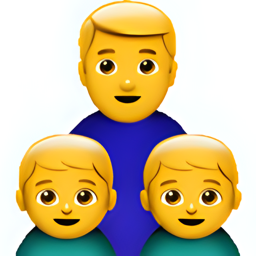
Name: family man boy boy
Emoji: 👨‍👨‍👦
Group: People & Body
Sub-group: family